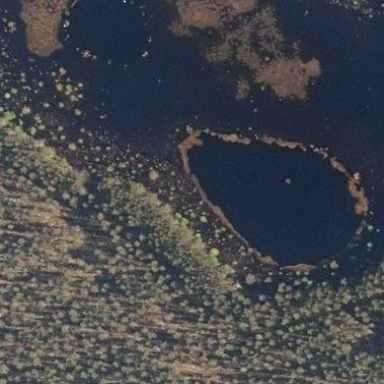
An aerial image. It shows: Beautiful lake surrounded by nature.